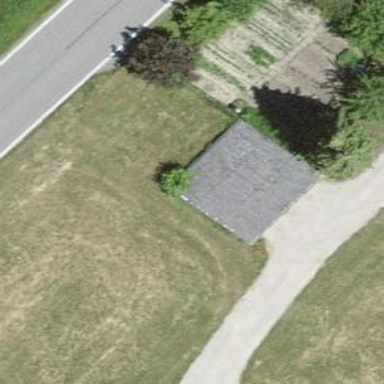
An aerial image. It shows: Shed building.